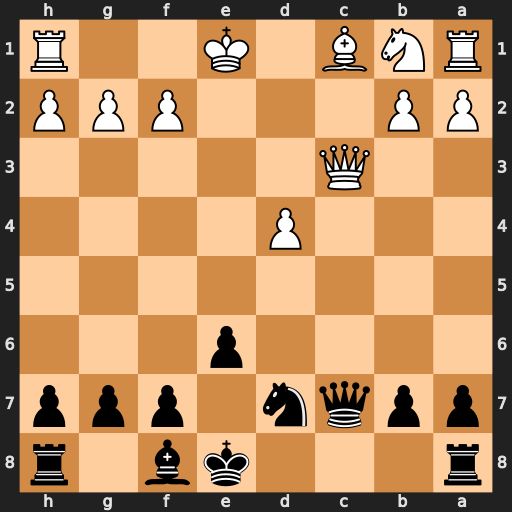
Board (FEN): r3kb1r/ppqn1ppp/4p3/8/3P4/2Q5/PP3PPP/RNB1K2R
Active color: b
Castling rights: KQkq
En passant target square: -
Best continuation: Bb4 O-O Bxc3